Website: macys
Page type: account-selection
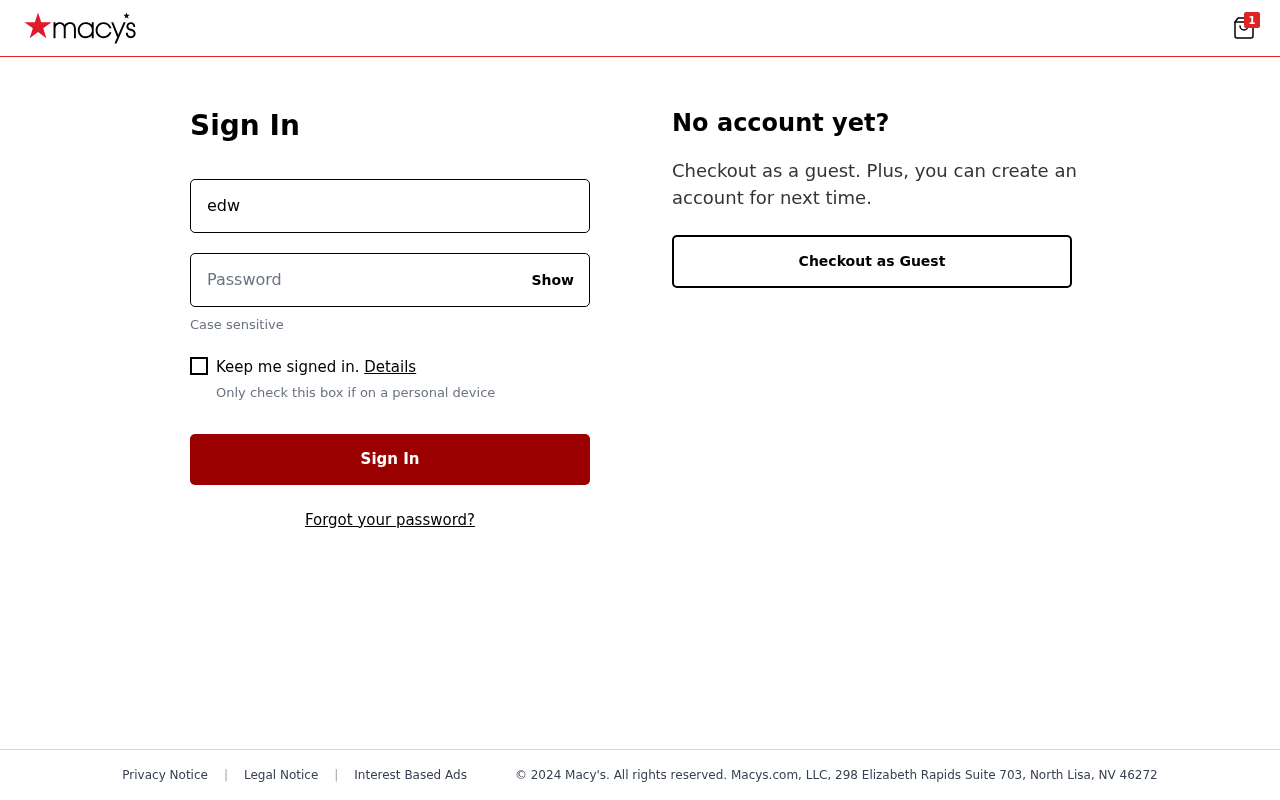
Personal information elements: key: PII_LOGIN_USERNAME
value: edward1913
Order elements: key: ORDER_NUM_ITEMS
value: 1